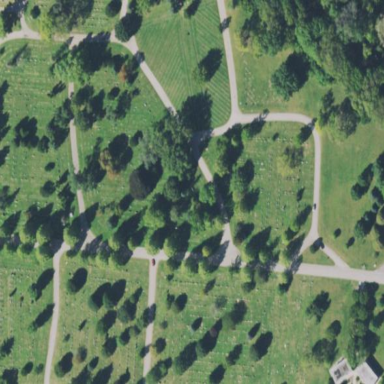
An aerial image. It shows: Cemetery.